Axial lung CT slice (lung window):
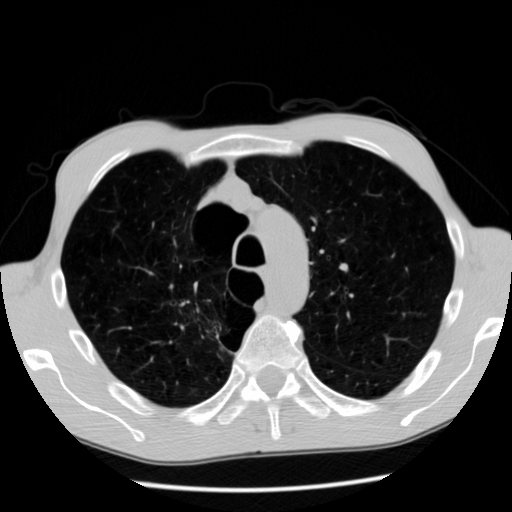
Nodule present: no